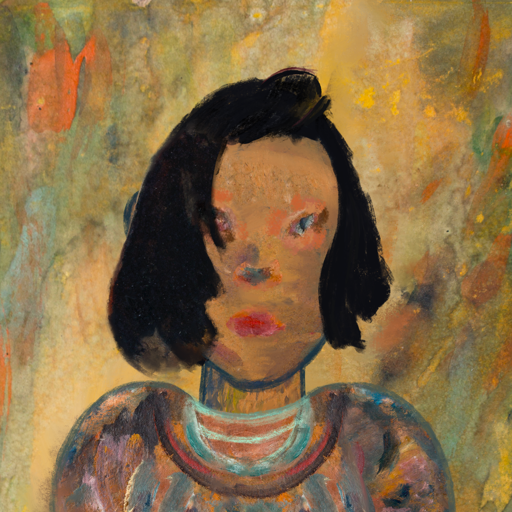
Background: Comrade, Head And Neck Front: In_The_Sun, Face Front: Boggyland, Bust: Boggyland, Hair Front: Mosgoul, Head Accessory: Blank, Second Necklace: Blank, Necklace: Blank, Baby: Blank